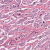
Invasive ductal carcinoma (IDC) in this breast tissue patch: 1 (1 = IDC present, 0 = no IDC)